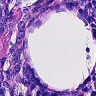
Metastatic tissue present: no